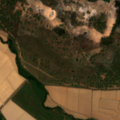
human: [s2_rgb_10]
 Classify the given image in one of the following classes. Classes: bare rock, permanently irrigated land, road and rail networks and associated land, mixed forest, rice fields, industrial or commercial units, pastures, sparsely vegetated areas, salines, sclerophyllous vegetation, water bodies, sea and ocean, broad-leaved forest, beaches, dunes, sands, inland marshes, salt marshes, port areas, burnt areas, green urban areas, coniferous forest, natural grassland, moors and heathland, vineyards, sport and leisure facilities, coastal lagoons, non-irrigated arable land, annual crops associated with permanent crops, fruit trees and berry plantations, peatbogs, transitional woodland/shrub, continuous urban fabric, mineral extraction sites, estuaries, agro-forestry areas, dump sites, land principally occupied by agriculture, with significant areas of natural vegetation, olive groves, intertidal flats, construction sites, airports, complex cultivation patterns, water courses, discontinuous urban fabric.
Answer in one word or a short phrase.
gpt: continuous urban fabric